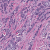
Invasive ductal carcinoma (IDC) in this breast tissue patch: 1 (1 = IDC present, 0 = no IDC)